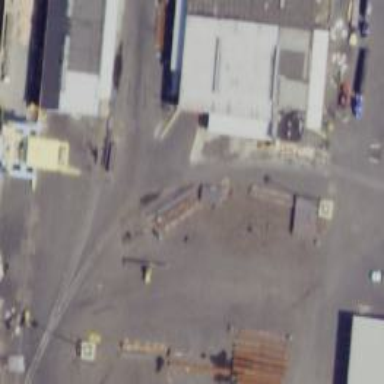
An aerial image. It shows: Railway yard used for servicing trains.